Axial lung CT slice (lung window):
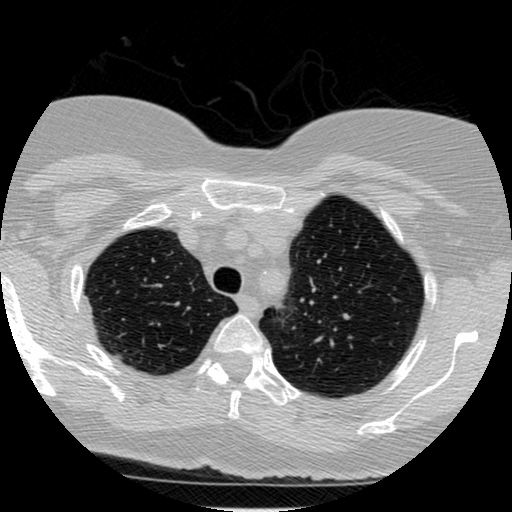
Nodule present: no